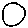
Label: circle